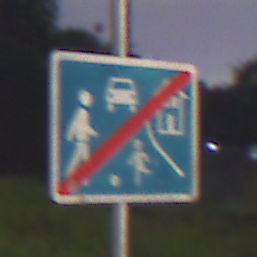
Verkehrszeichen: EndeVerkehrsberuhigterBereich
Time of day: Night
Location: Outdoor (Suburban)
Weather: PartlyCloudy
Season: NotSpecified
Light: Artificial